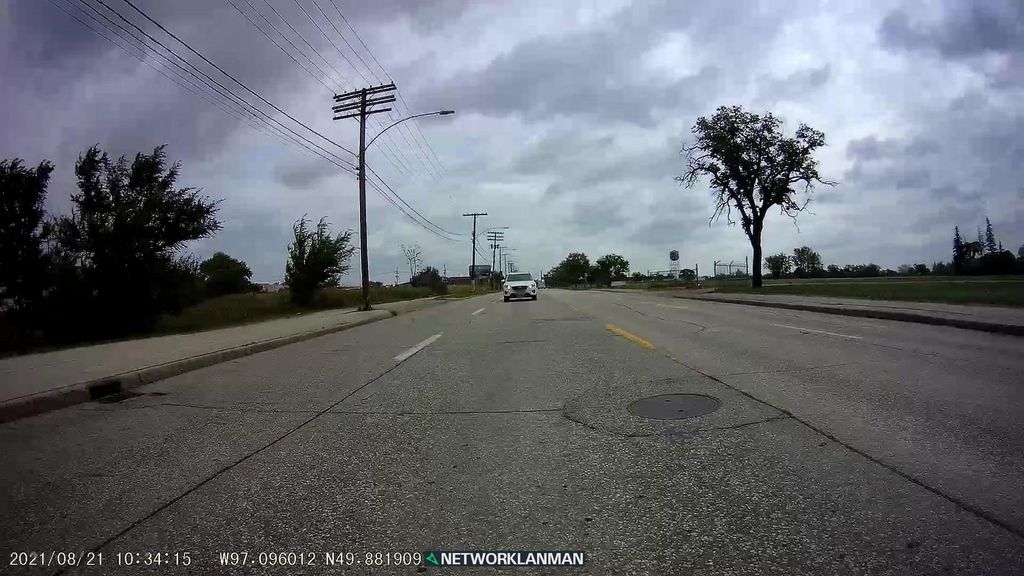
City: winnipeg